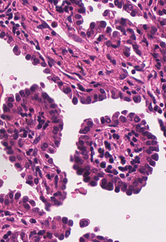
Tumor epithelial tissue: yes
Tumor-associated stroma tissue: yes
Normal tissue: no